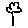
Label: flower